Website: apple
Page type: billing-address
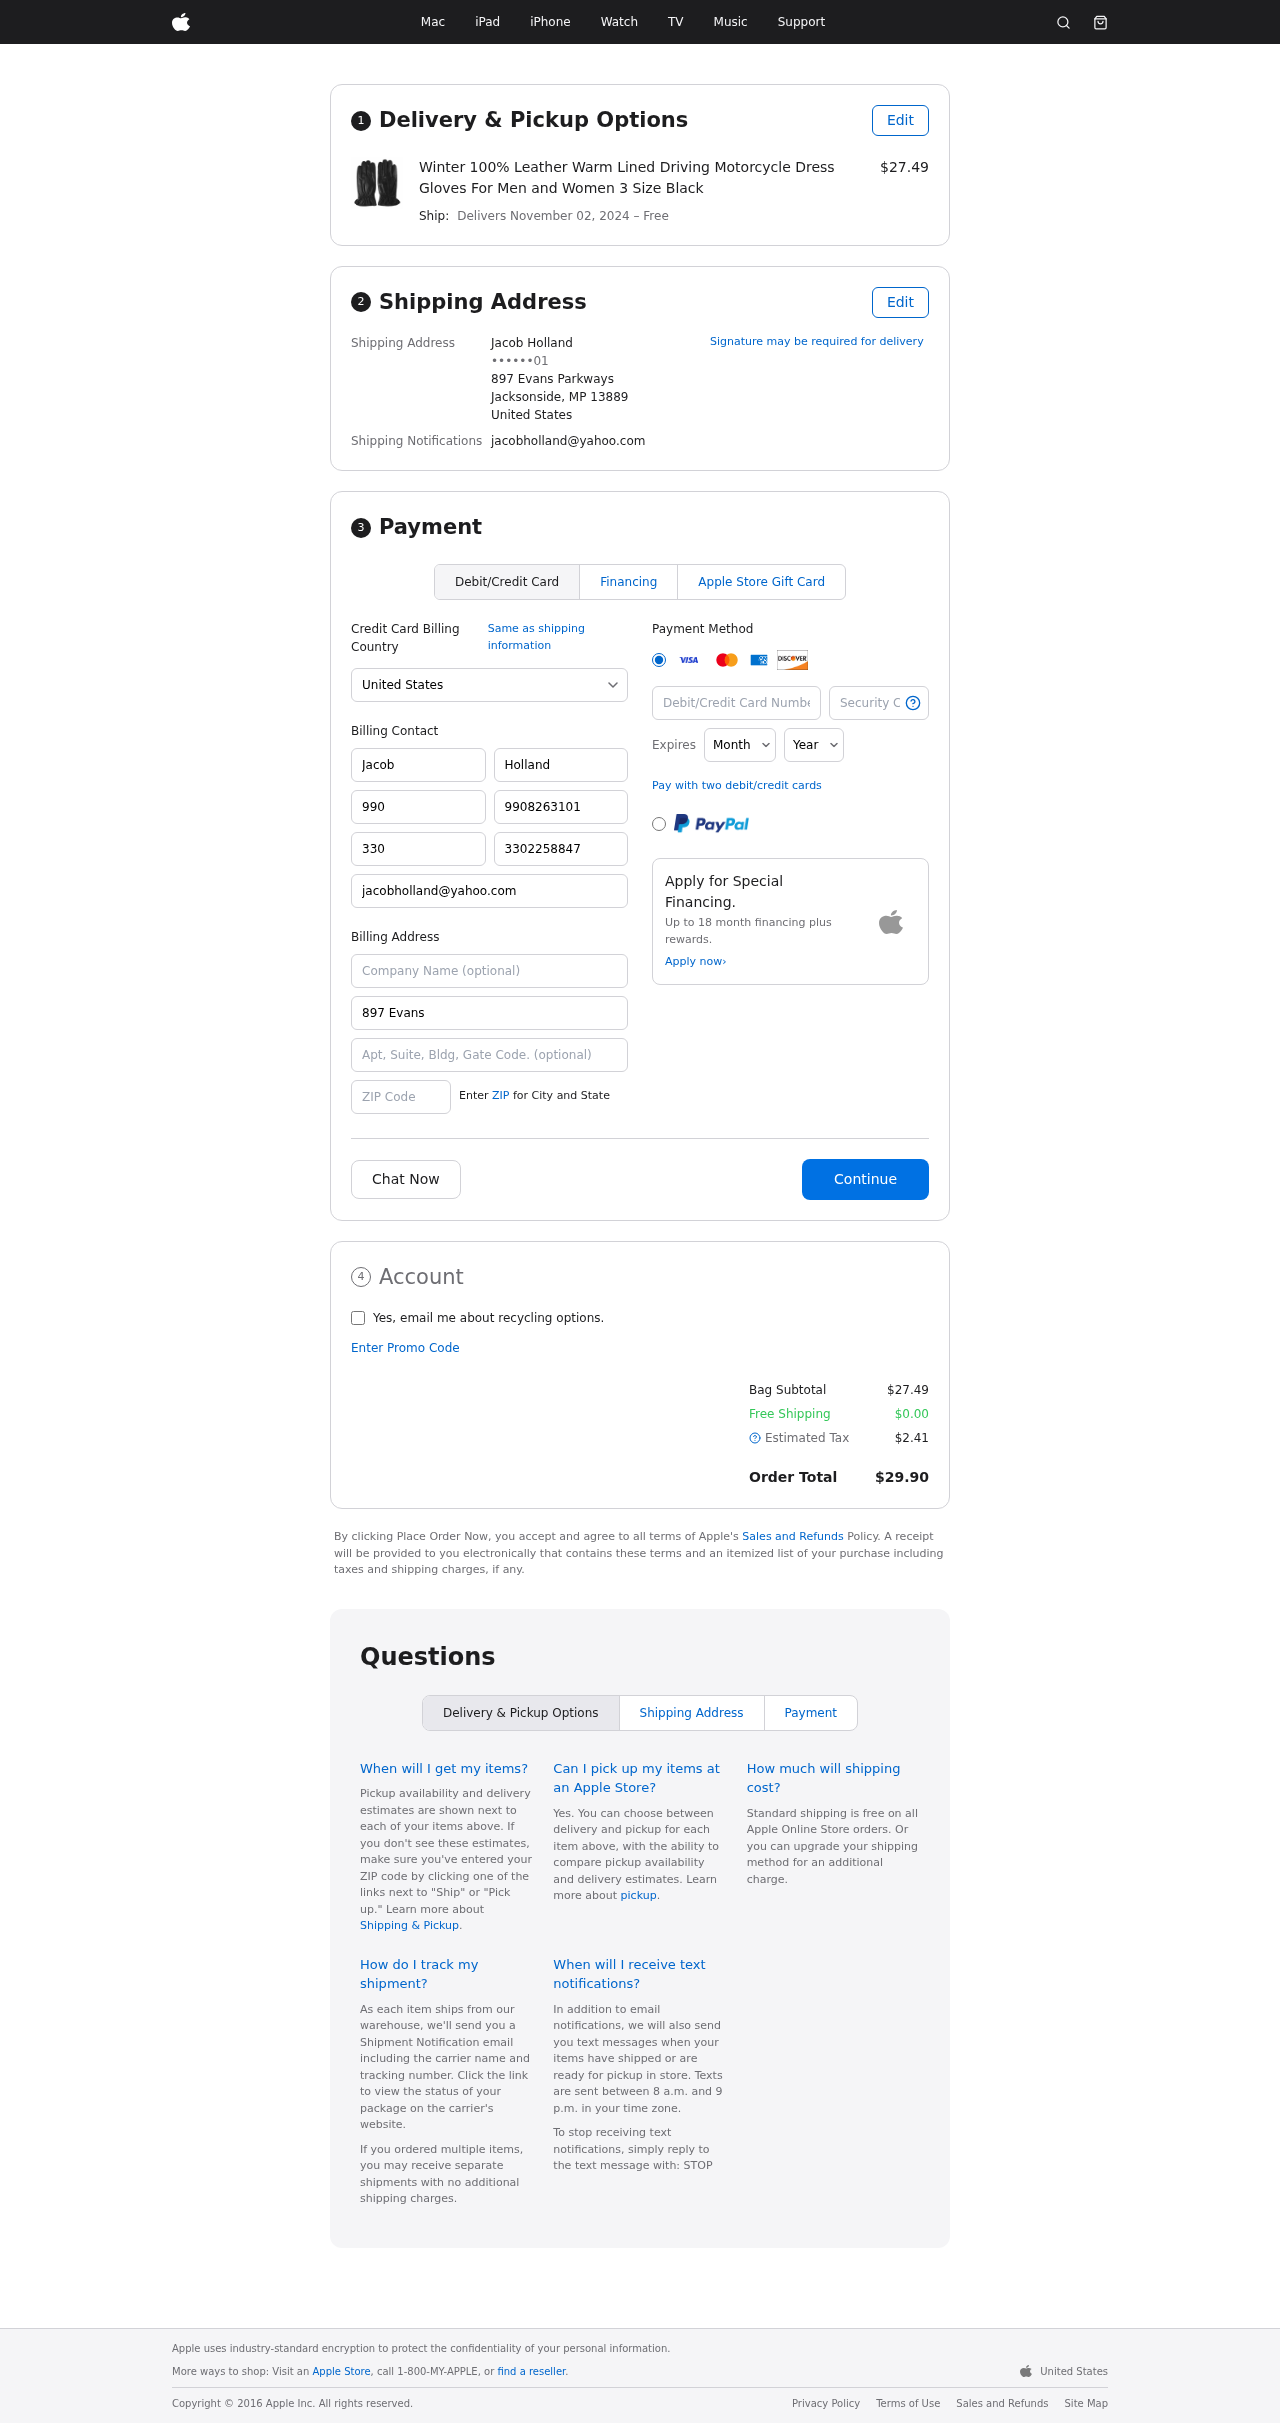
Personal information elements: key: PII_CARD_CVV
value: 065
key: PII_CARD_EXPIRY_MONTH
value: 12
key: PII_CARD_EXPIRY_YEAR
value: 27
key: PII_CARD_NUMBER
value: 2394 1442 4110 7032
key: PII_CITY_STATE_ZIP
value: Jacksonside, MP 13889
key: PII_COUNTRY
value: United States
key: PII_EMAIL
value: jacobholland@yahoo.com
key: PII_FULLNAME
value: Jacob Holland
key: PII_STREET
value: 897 Evans Parkways
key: PII_PHONE_MASKED
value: ••••••01
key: PII_BILLING_FIRSTNAME
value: Jacob
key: PII_BILLING_LASTNAME
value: Holland
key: PII_BILLING_PHONE_AREA
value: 990
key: PII_BILLING_PHONE
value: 9908263101
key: PII_BILLING_PHONE_ALT_AREA
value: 330
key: PII_BILLING_PHONE_ALT
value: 3302258847
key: PII_BILLING_EMAIL
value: jacobholland@yahoo.com
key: PII_BILLING_STREET
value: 897 Evans Parkways
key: PII_BILLING_STREET2
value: Apt. 267
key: PII_BILLING_POSTCODE
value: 13889
Product elements: key: PRODUCT1_NAME
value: Winter 100% Leather Warm Lined Driving Motorcycle Dress Gloves For Men and Women 3 Size Black
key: PRODUCT1_PRICE
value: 27.49
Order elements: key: ORDER_DELIVERY_DATE
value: November 02, 2024
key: ORDER_SUBTOTAL
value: $27.49
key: ORDER_SHIPPING_COST
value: $0.00
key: ORDER_TAX
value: $2.41
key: ORDER_TOTAL
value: $29.90